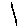
Label: line